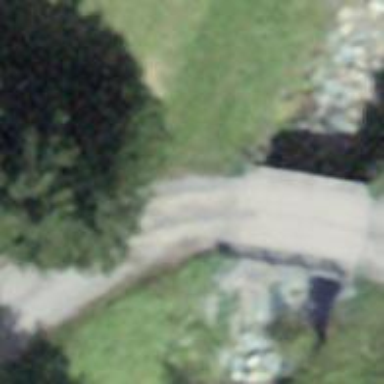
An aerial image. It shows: Gravel track crossing bridge with grade 2 track type.